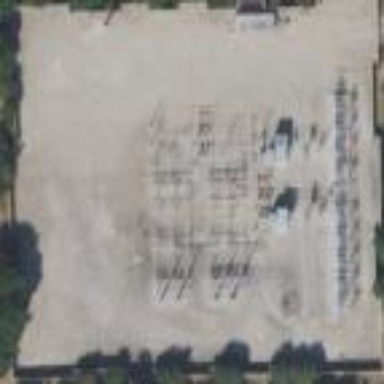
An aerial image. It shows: Outdoor distribution substation.